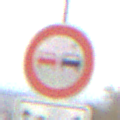
Verkehrszeichen: Ueberholverbot
Zusatzzeichen unten: LaengeEinerStrecke2
Umgebung: Outdoor, Suburban
Tageszeit: MorningAfternoon
Wetter: Overcast
Licht: Natural
Jahreszeit: NotSpecified
Kontrast: LowContrast